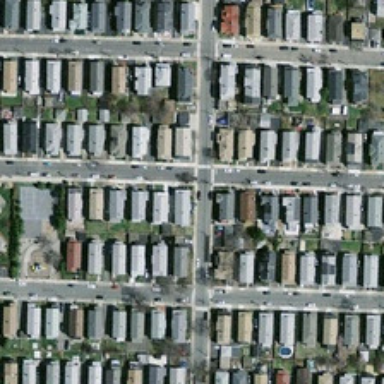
Many buildings and some green trees are in two sides of four roads in a dense residential area .